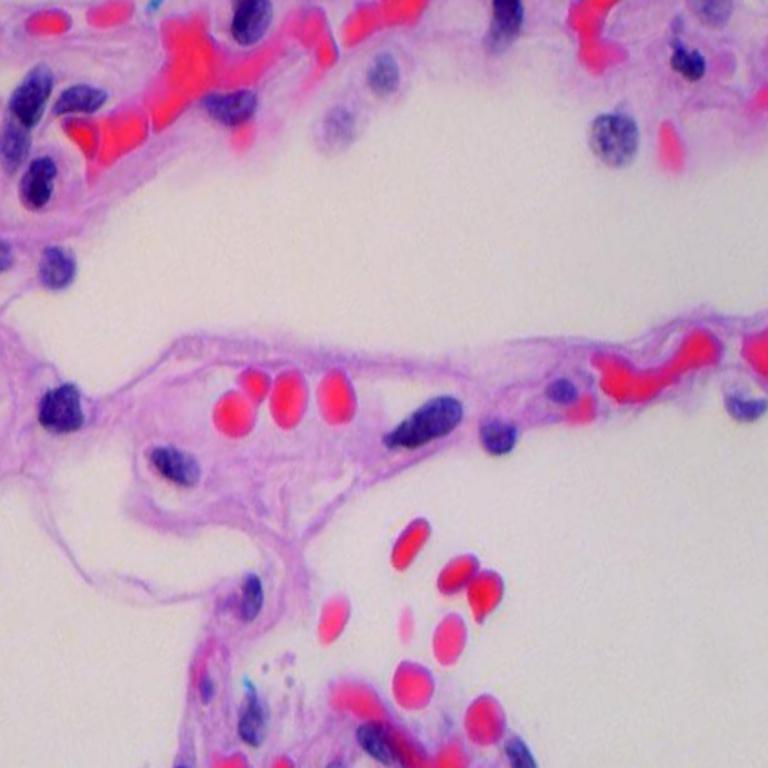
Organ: lung
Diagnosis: benign